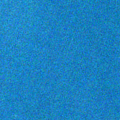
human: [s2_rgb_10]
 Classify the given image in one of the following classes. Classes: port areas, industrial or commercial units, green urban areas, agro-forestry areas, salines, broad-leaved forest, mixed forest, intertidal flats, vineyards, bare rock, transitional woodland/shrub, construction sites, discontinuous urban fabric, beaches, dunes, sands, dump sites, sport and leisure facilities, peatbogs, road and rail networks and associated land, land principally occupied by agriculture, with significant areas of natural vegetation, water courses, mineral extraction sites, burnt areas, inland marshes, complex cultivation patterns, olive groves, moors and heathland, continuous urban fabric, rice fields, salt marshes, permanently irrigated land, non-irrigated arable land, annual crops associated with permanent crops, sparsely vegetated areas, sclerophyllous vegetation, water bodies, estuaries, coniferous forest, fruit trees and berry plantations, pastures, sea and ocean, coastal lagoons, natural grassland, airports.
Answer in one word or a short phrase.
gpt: sea and ocean